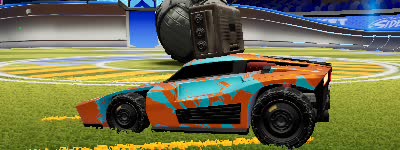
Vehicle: breakout